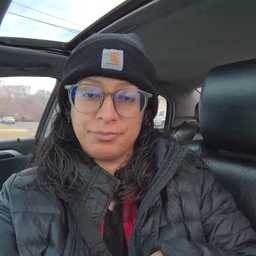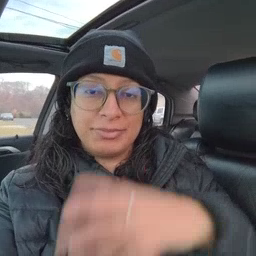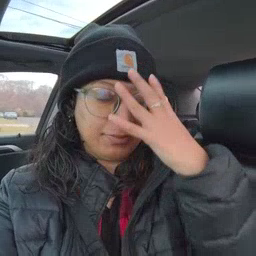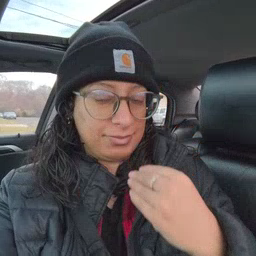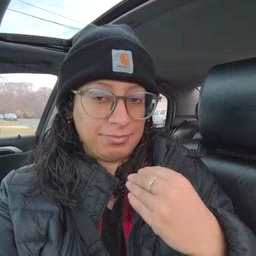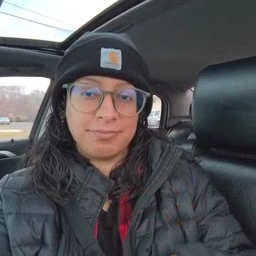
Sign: sleep